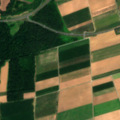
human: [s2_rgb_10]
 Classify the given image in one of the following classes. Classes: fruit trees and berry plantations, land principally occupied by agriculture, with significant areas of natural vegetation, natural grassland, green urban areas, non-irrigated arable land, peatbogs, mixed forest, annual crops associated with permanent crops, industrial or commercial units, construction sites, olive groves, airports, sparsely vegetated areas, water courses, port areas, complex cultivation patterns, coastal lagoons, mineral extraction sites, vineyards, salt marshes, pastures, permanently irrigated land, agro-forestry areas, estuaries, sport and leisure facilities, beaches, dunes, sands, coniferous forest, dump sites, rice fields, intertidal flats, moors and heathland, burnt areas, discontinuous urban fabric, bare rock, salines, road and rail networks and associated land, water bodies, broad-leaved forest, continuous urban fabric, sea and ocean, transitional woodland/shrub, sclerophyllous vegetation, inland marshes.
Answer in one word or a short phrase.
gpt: non-irrigated arable land, broad-leaved forest, mixed forest